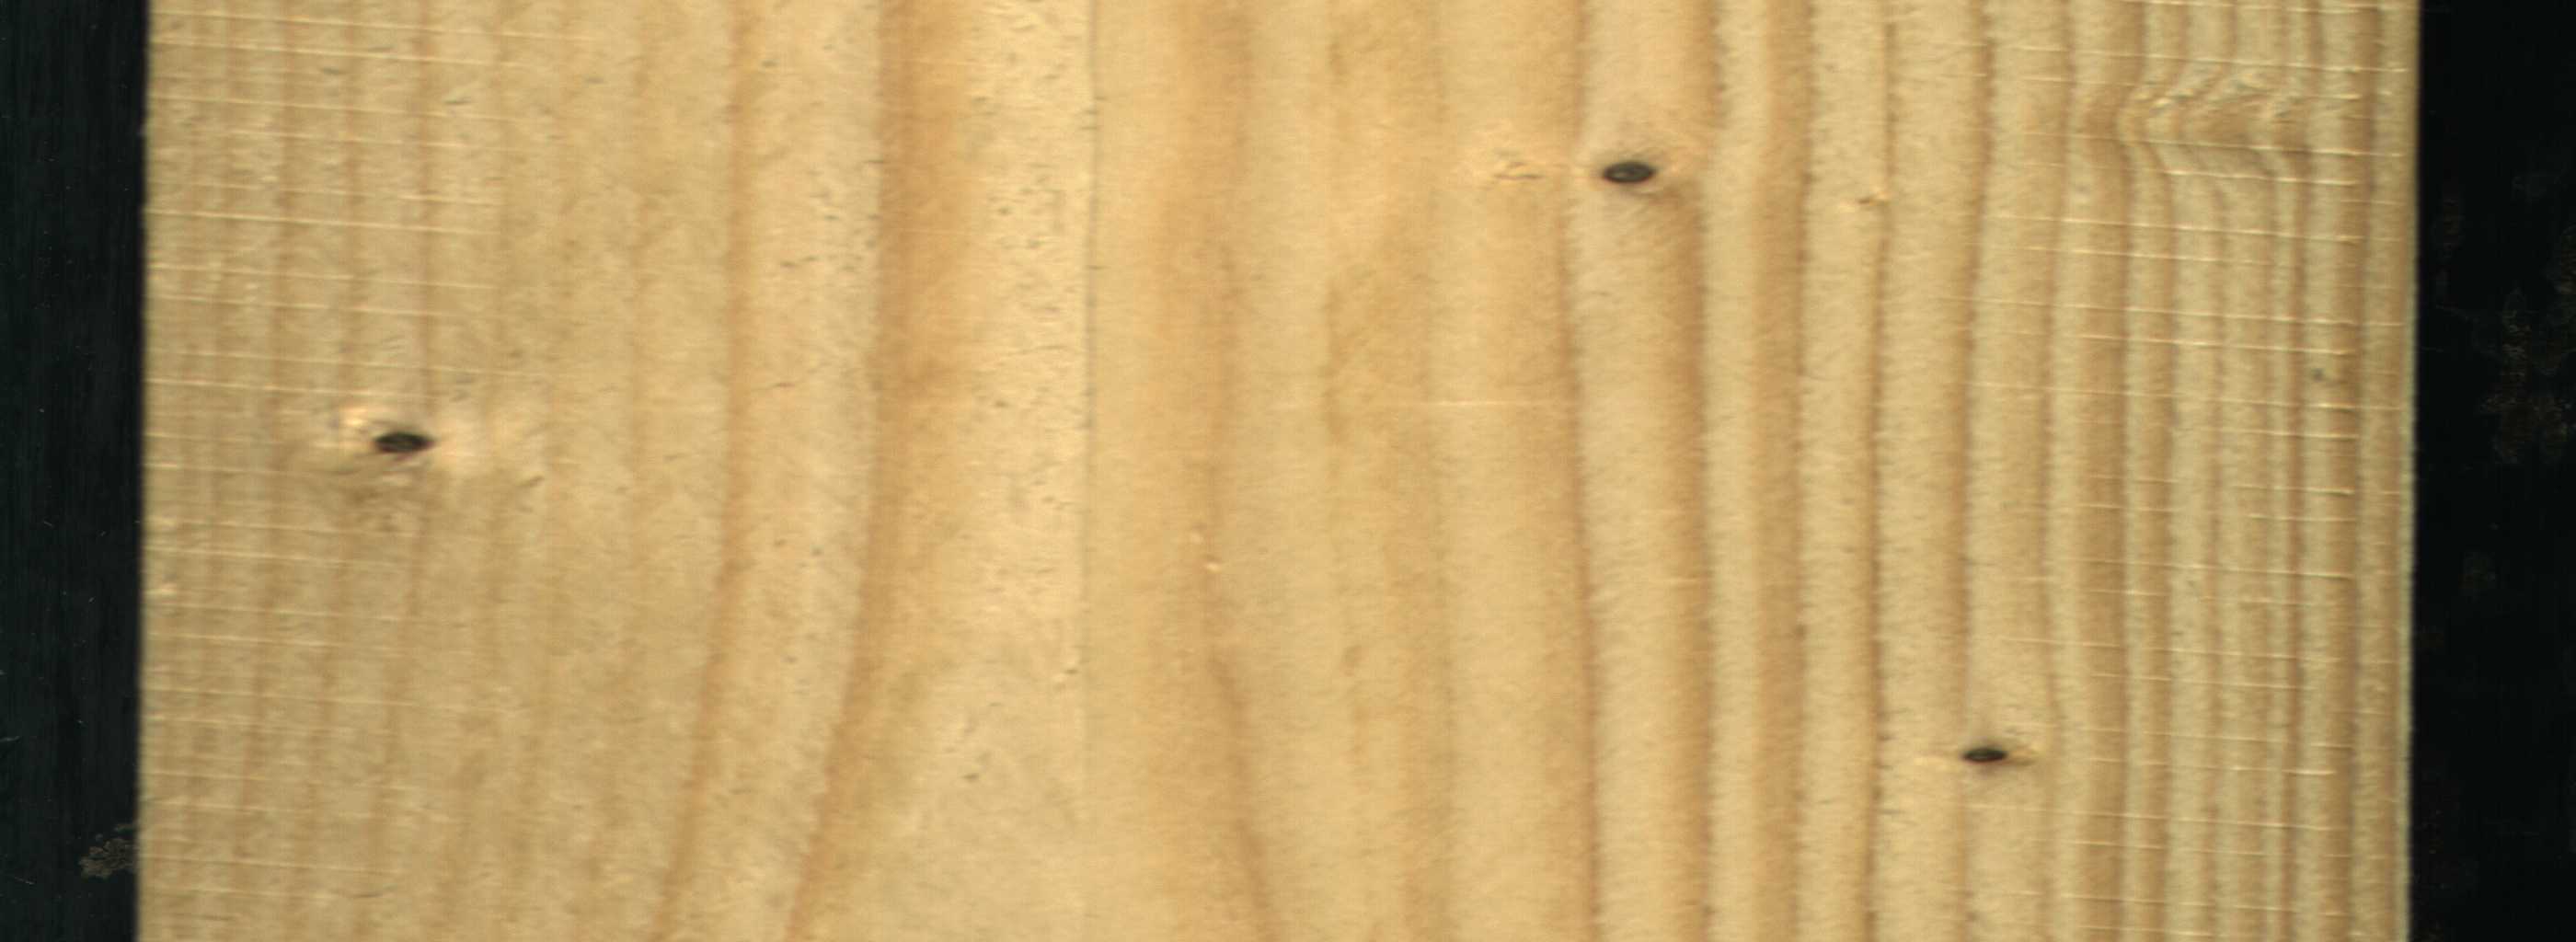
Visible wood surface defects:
Dead_Knot
Dead_Knot
Live_Knot